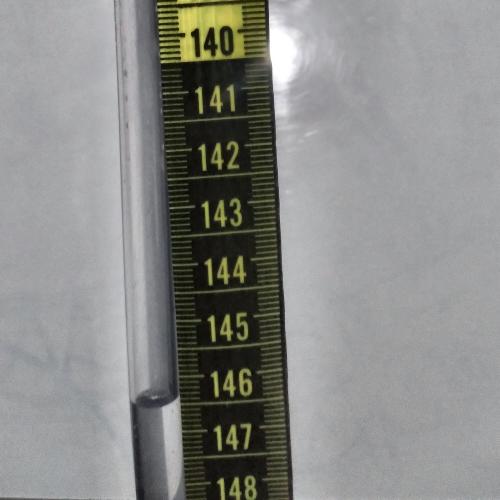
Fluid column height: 146.4 cm